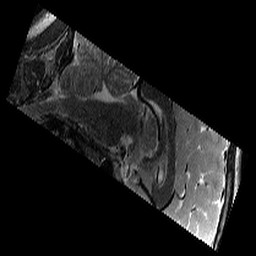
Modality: T2w
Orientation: sagittal
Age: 13
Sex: male
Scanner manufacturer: siemens
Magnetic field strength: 3 T
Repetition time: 9.23 s
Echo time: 0.067 s